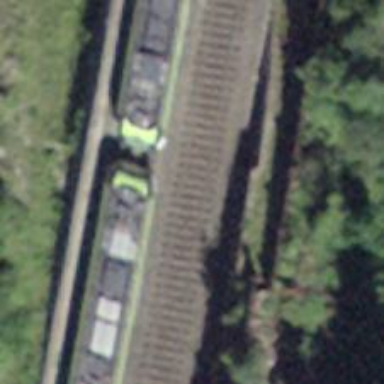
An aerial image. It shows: Railway track with contact line for electrification.